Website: crate-barrel
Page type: cart
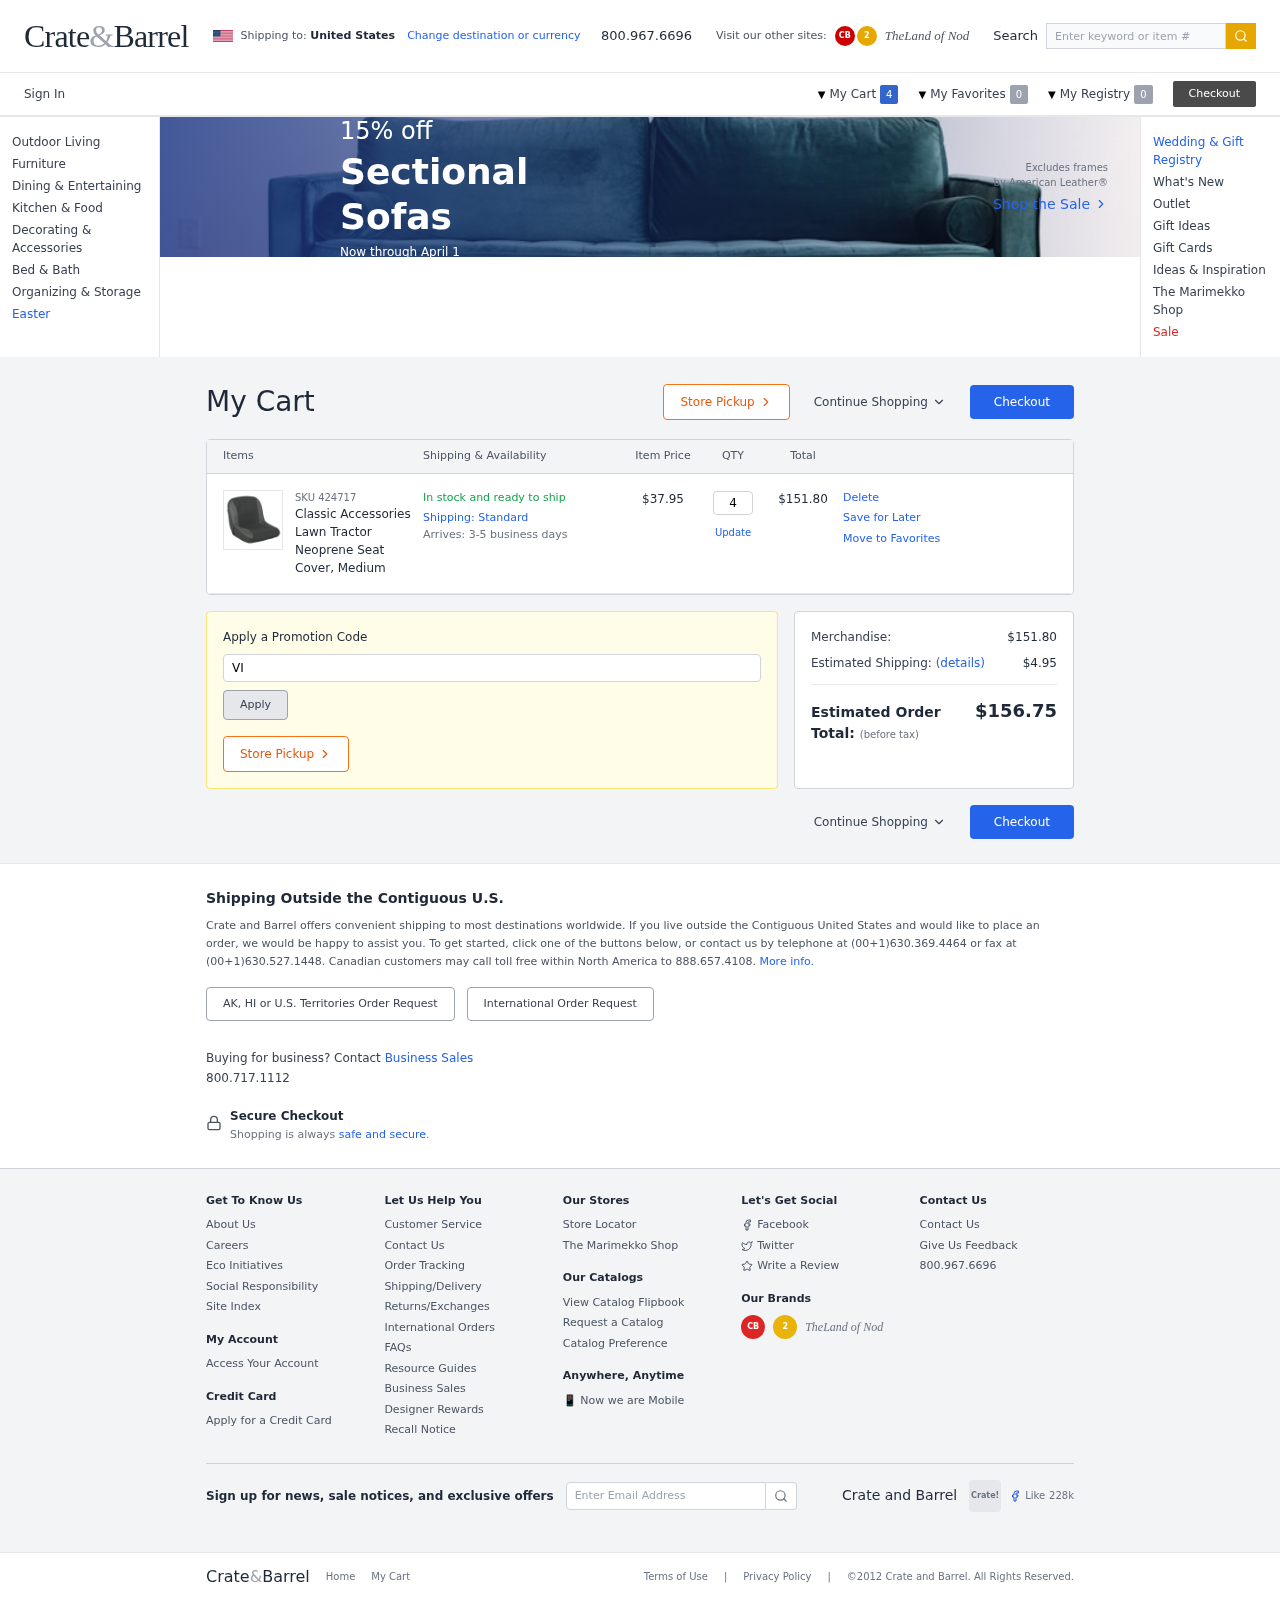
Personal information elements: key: PII_PROMO_CODE
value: VIP8077
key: PII_COUNTRY
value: United States
Product elements: key: PRODUCT1_NAME
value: Classic Accessories Lawn Tractor Neoprene Seat Cover, Medium
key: PRODUCT1_PRICE
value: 37.95
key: PRODUCT1_QUANTITY
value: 4
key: PRODUCT1_SKU
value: SKU 424717
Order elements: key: ORDER_NUM_ITEMS
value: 4
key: ORDER_ITEM_TOTAL
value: $151.80
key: ORDER_SUBTOTAL
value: $151.80
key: ORDER_SHIPPING_COST
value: $4.95
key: ORDER_TOTAL
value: $156.75
Search elements: key: HEADER_SEARCH
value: Enter keyword or item #